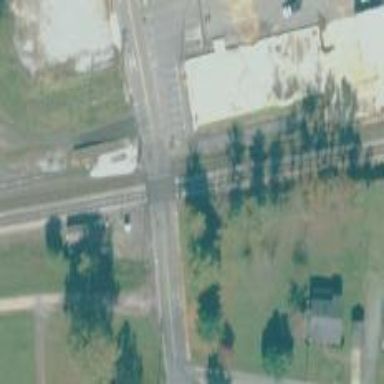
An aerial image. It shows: Level crossing along the railway.